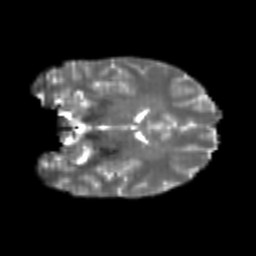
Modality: T2w
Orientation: coronal
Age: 20
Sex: female
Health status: healthy
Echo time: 0.074 s